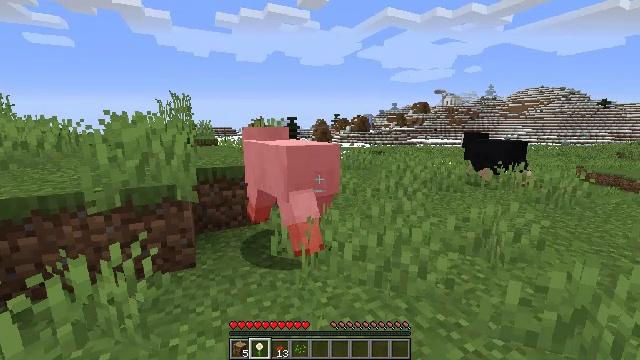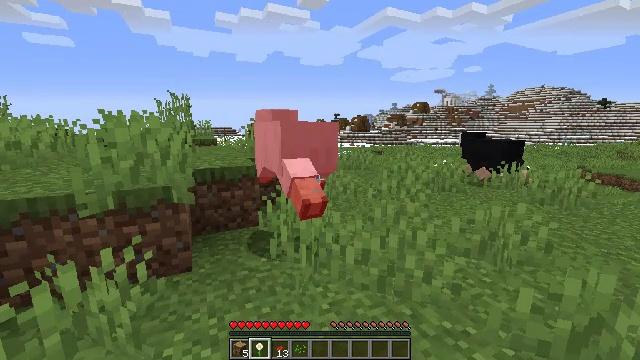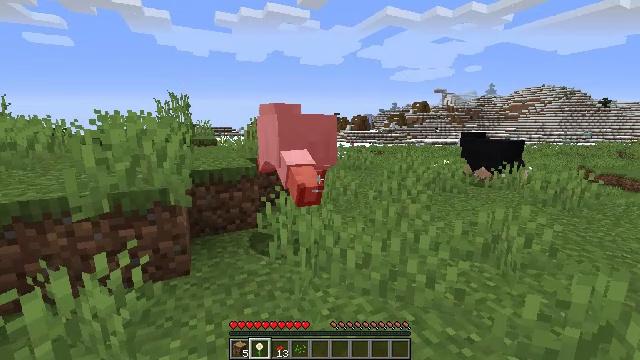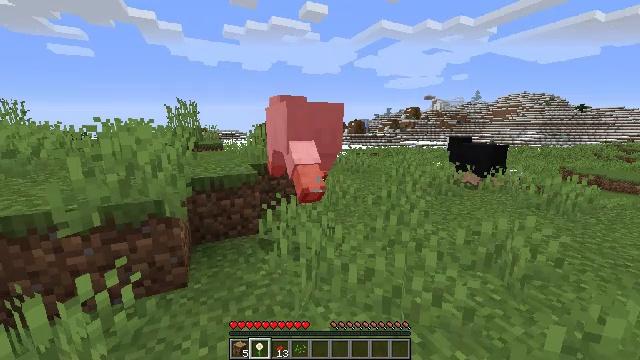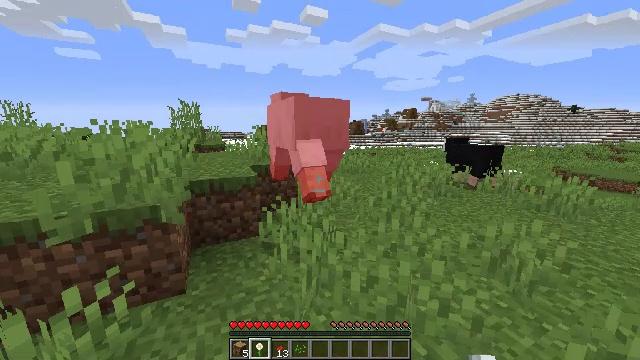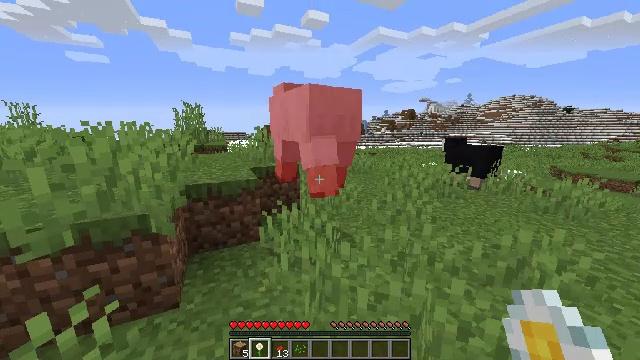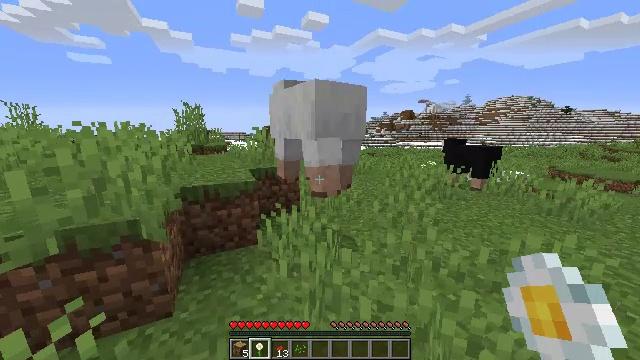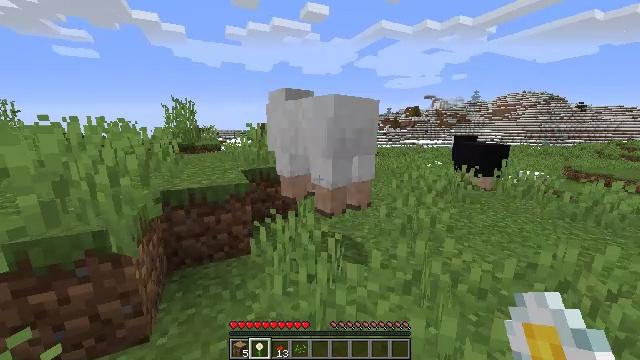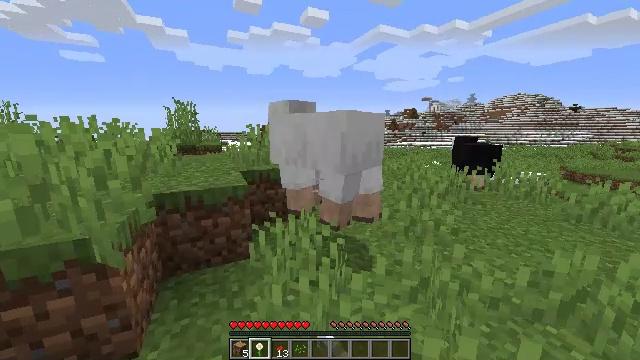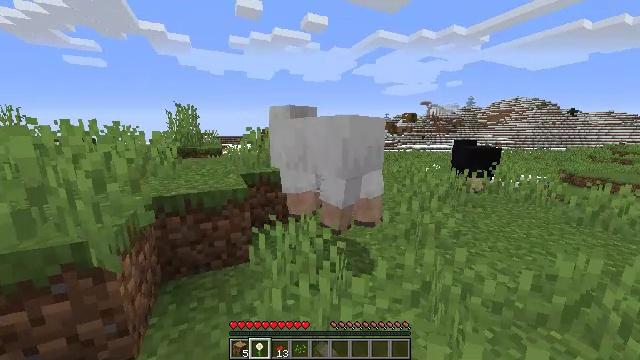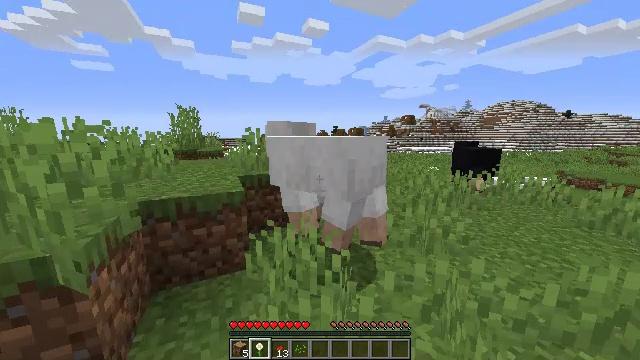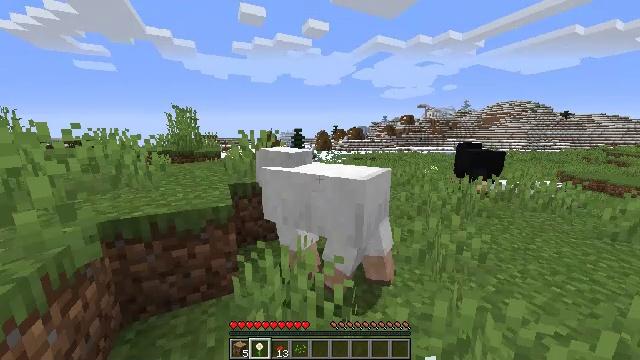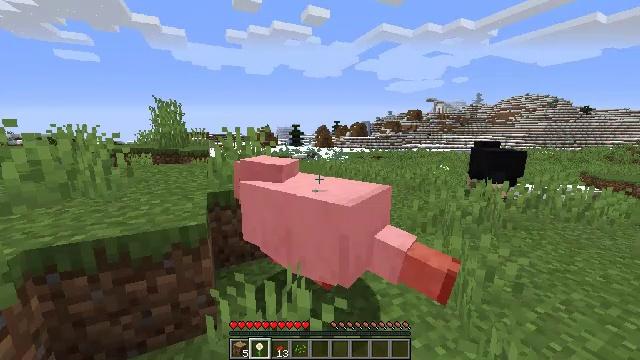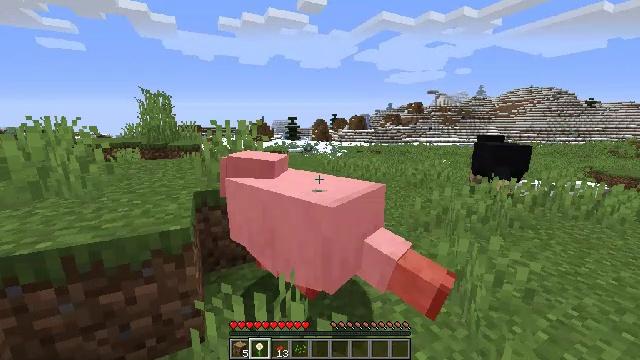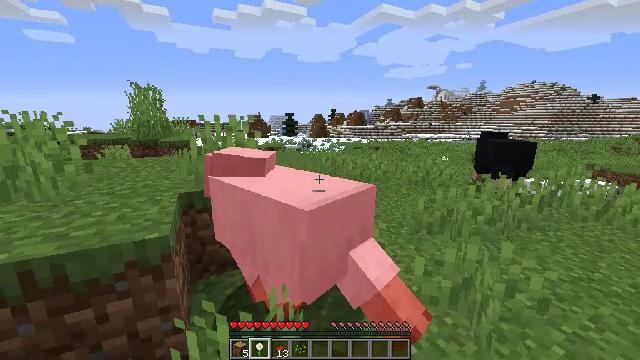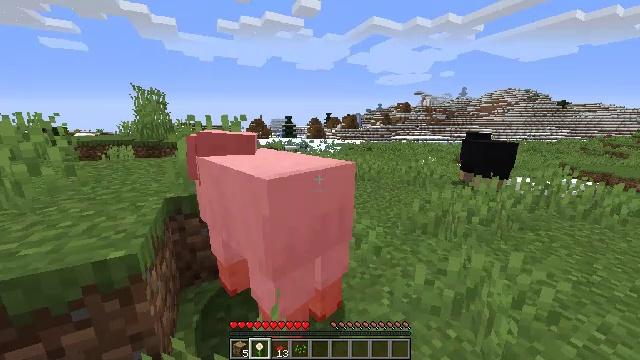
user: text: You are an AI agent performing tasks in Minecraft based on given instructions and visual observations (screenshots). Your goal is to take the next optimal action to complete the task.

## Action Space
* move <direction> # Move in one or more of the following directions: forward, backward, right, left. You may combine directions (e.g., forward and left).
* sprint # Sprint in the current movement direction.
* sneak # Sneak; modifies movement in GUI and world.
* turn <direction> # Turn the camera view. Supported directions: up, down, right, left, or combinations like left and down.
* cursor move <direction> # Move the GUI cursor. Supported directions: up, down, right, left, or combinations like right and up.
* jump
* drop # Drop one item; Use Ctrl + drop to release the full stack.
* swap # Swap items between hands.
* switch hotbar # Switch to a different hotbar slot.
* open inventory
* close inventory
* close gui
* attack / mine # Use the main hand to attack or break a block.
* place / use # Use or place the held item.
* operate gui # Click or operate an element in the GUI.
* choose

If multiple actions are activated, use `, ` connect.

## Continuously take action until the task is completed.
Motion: motion action
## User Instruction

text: Kill the sheep.
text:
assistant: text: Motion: attack / mine
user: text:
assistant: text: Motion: move forward, attack / mine
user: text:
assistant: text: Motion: move forward, attack / mine
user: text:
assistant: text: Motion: move forward, attack / mine
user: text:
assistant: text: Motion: move forward
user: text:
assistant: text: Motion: no_op
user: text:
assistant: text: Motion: attack / mine
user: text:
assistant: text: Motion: move forward, attack / mine
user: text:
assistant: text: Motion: move forward, attack / mine
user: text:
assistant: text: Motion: move forward
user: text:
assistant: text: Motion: move forward, attack / mine
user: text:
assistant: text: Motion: move forward, attack / mine
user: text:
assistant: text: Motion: move forward, turn down, attack / mine
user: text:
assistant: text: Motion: move forward
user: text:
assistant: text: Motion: attack / mine
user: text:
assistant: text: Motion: attack / mine
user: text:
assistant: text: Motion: attack / mine
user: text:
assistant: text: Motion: move forward
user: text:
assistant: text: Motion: move forward
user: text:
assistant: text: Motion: turn left
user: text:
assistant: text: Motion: turn left and up
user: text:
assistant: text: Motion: attack / mine
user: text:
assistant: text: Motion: attack / mine
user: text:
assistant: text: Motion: move forward, attack / mine
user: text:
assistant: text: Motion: move forward
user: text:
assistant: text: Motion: move forward, attack / mine
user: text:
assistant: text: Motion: attack / mine
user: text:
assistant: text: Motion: attack / mine
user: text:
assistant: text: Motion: no_op
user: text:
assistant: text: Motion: attack / mine